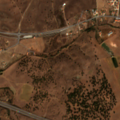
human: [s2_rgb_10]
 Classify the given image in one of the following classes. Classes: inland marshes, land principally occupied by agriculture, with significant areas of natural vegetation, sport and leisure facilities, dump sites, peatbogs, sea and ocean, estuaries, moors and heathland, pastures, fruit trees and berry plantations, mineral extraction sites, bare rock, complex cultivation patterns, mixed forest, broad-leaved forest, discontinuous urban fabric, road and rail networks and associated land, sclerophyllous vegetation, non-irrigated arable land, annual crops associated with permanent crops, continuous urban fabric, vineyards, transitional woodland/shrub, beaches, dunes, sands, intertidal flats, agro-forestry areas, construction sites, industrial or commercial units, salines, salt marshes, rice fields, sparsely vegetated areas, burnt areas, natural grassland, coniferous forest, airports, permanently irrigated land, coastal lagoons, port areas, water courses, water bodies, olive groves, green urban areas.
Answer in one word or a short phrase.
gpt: non-irrigated arable land, complex cultivation patterns, agro-forestry areas, broad-leaved forest